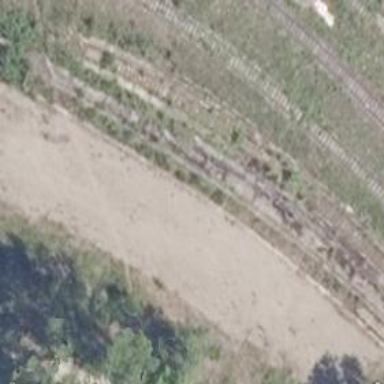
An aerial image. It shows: Railway spur service.